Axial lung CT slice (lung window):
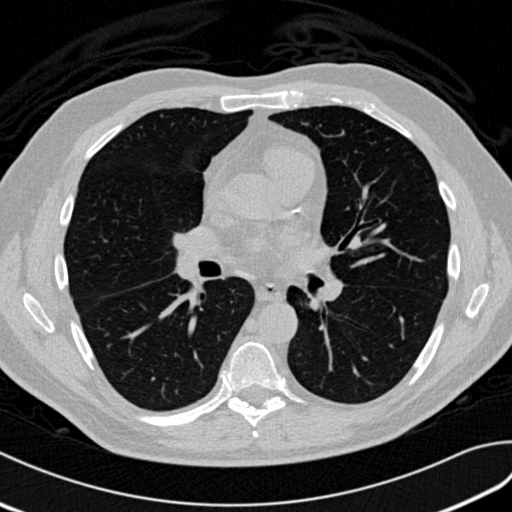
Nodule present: no